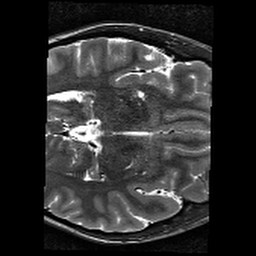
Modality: T2w
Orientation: axial
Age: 27
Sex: female